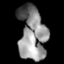
Tissue: lung
Cell type: Others
Senescence score: 0.2261
Nuclear area (px): 1432
Mean DAPI intensity: 140.472